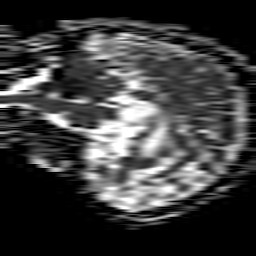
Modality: ADC
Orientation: sagittal
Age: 55
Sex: male
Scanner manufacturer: philips
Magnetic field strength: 1.5 T
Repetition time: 4.268 s
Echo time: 0.1082 s